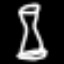
Label: hourglass